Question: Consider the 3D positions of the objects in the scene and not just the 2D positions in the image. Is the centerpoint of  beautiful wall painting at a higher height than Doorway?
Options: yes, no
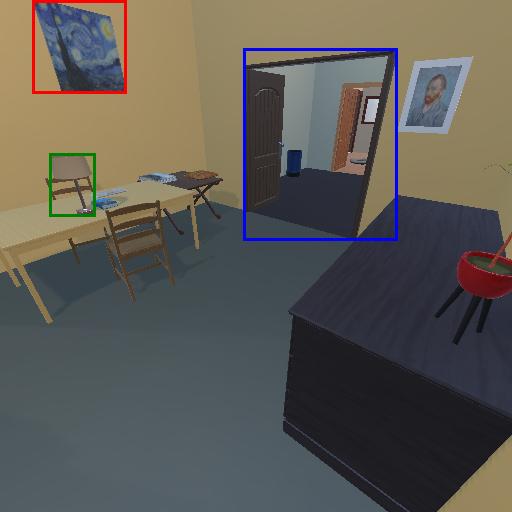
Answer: yes